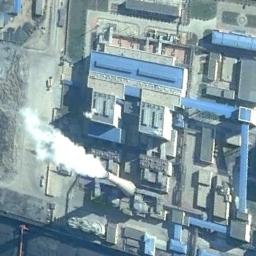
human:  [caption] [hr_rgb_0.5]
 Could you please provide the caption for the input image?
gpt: There are many buildings next to the thermal power station .

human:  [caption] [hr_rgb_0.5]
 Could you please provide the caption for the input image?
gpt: There is a thermal power station and a house in the open space by the road .

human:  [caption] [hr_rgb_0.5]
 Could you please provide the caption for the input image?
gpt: The thermal power station is next to some buildings with white mist above .

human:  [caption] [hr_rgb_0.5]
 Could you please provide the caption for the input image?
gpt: There is a neatly planned factory building in a thermal power station, and a chimney is emitting smoke .

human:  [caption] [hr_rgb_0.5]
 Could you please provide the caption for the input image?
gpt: There are some blue buildings on the thermal power station .